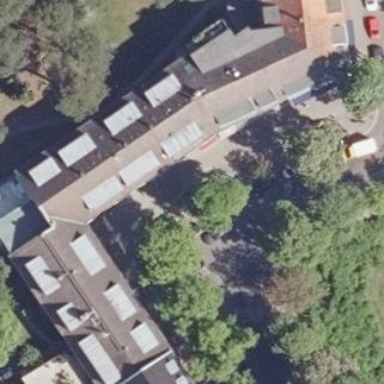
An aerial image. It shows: Gabled roof apartments building with black roof tiles. The building itself is red in color.